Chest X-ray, AP view. Patient: 65 years old, sex M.
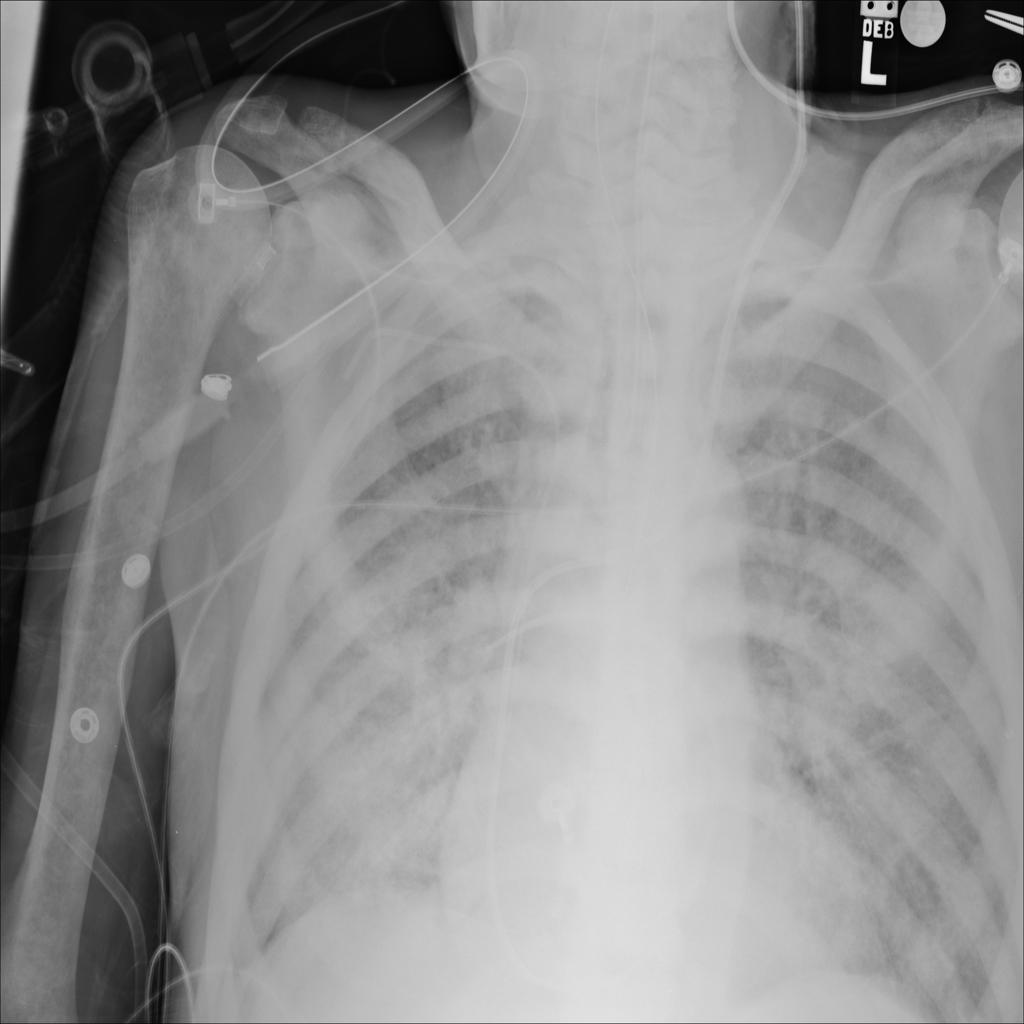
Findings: No Finding